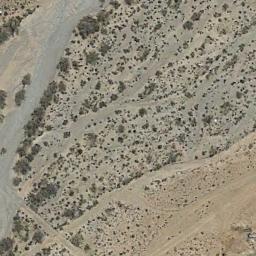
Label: chaparral